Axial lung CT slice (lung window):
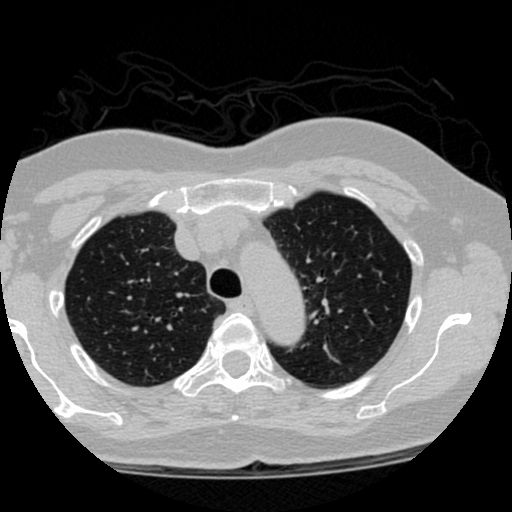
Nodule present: no